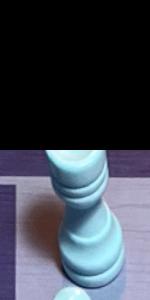
Label: Rook_White